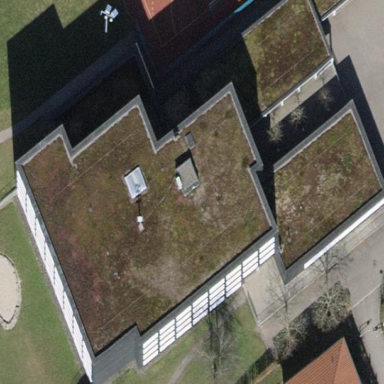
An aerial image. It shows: School building.